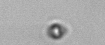
Label: nanoplankton_mix